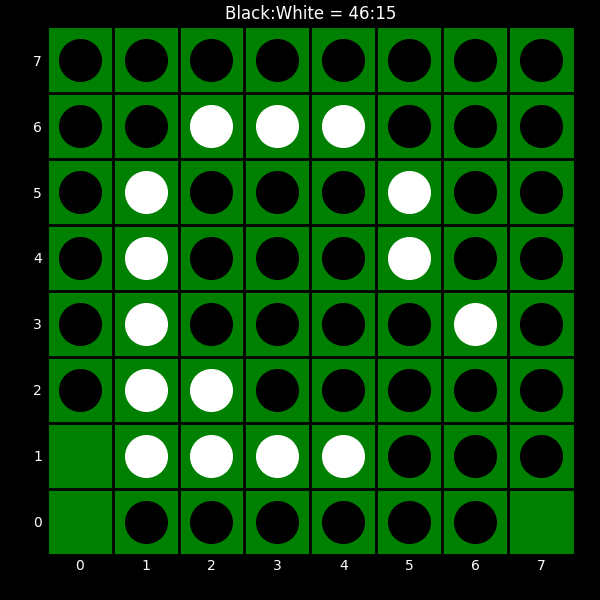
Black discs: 46
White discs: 15